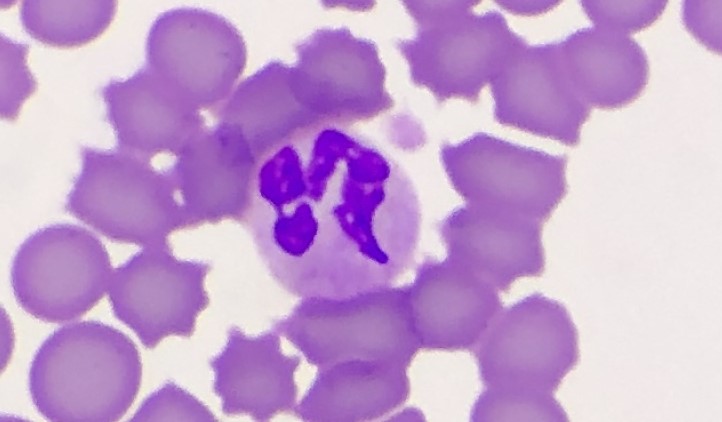
White blood cell type: Neutrophil